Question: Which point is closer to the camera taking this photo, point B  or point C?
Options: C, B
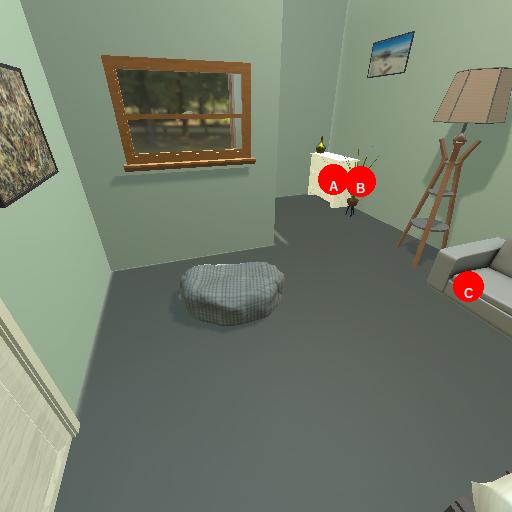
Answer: C